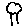
Label: tree